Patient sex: F
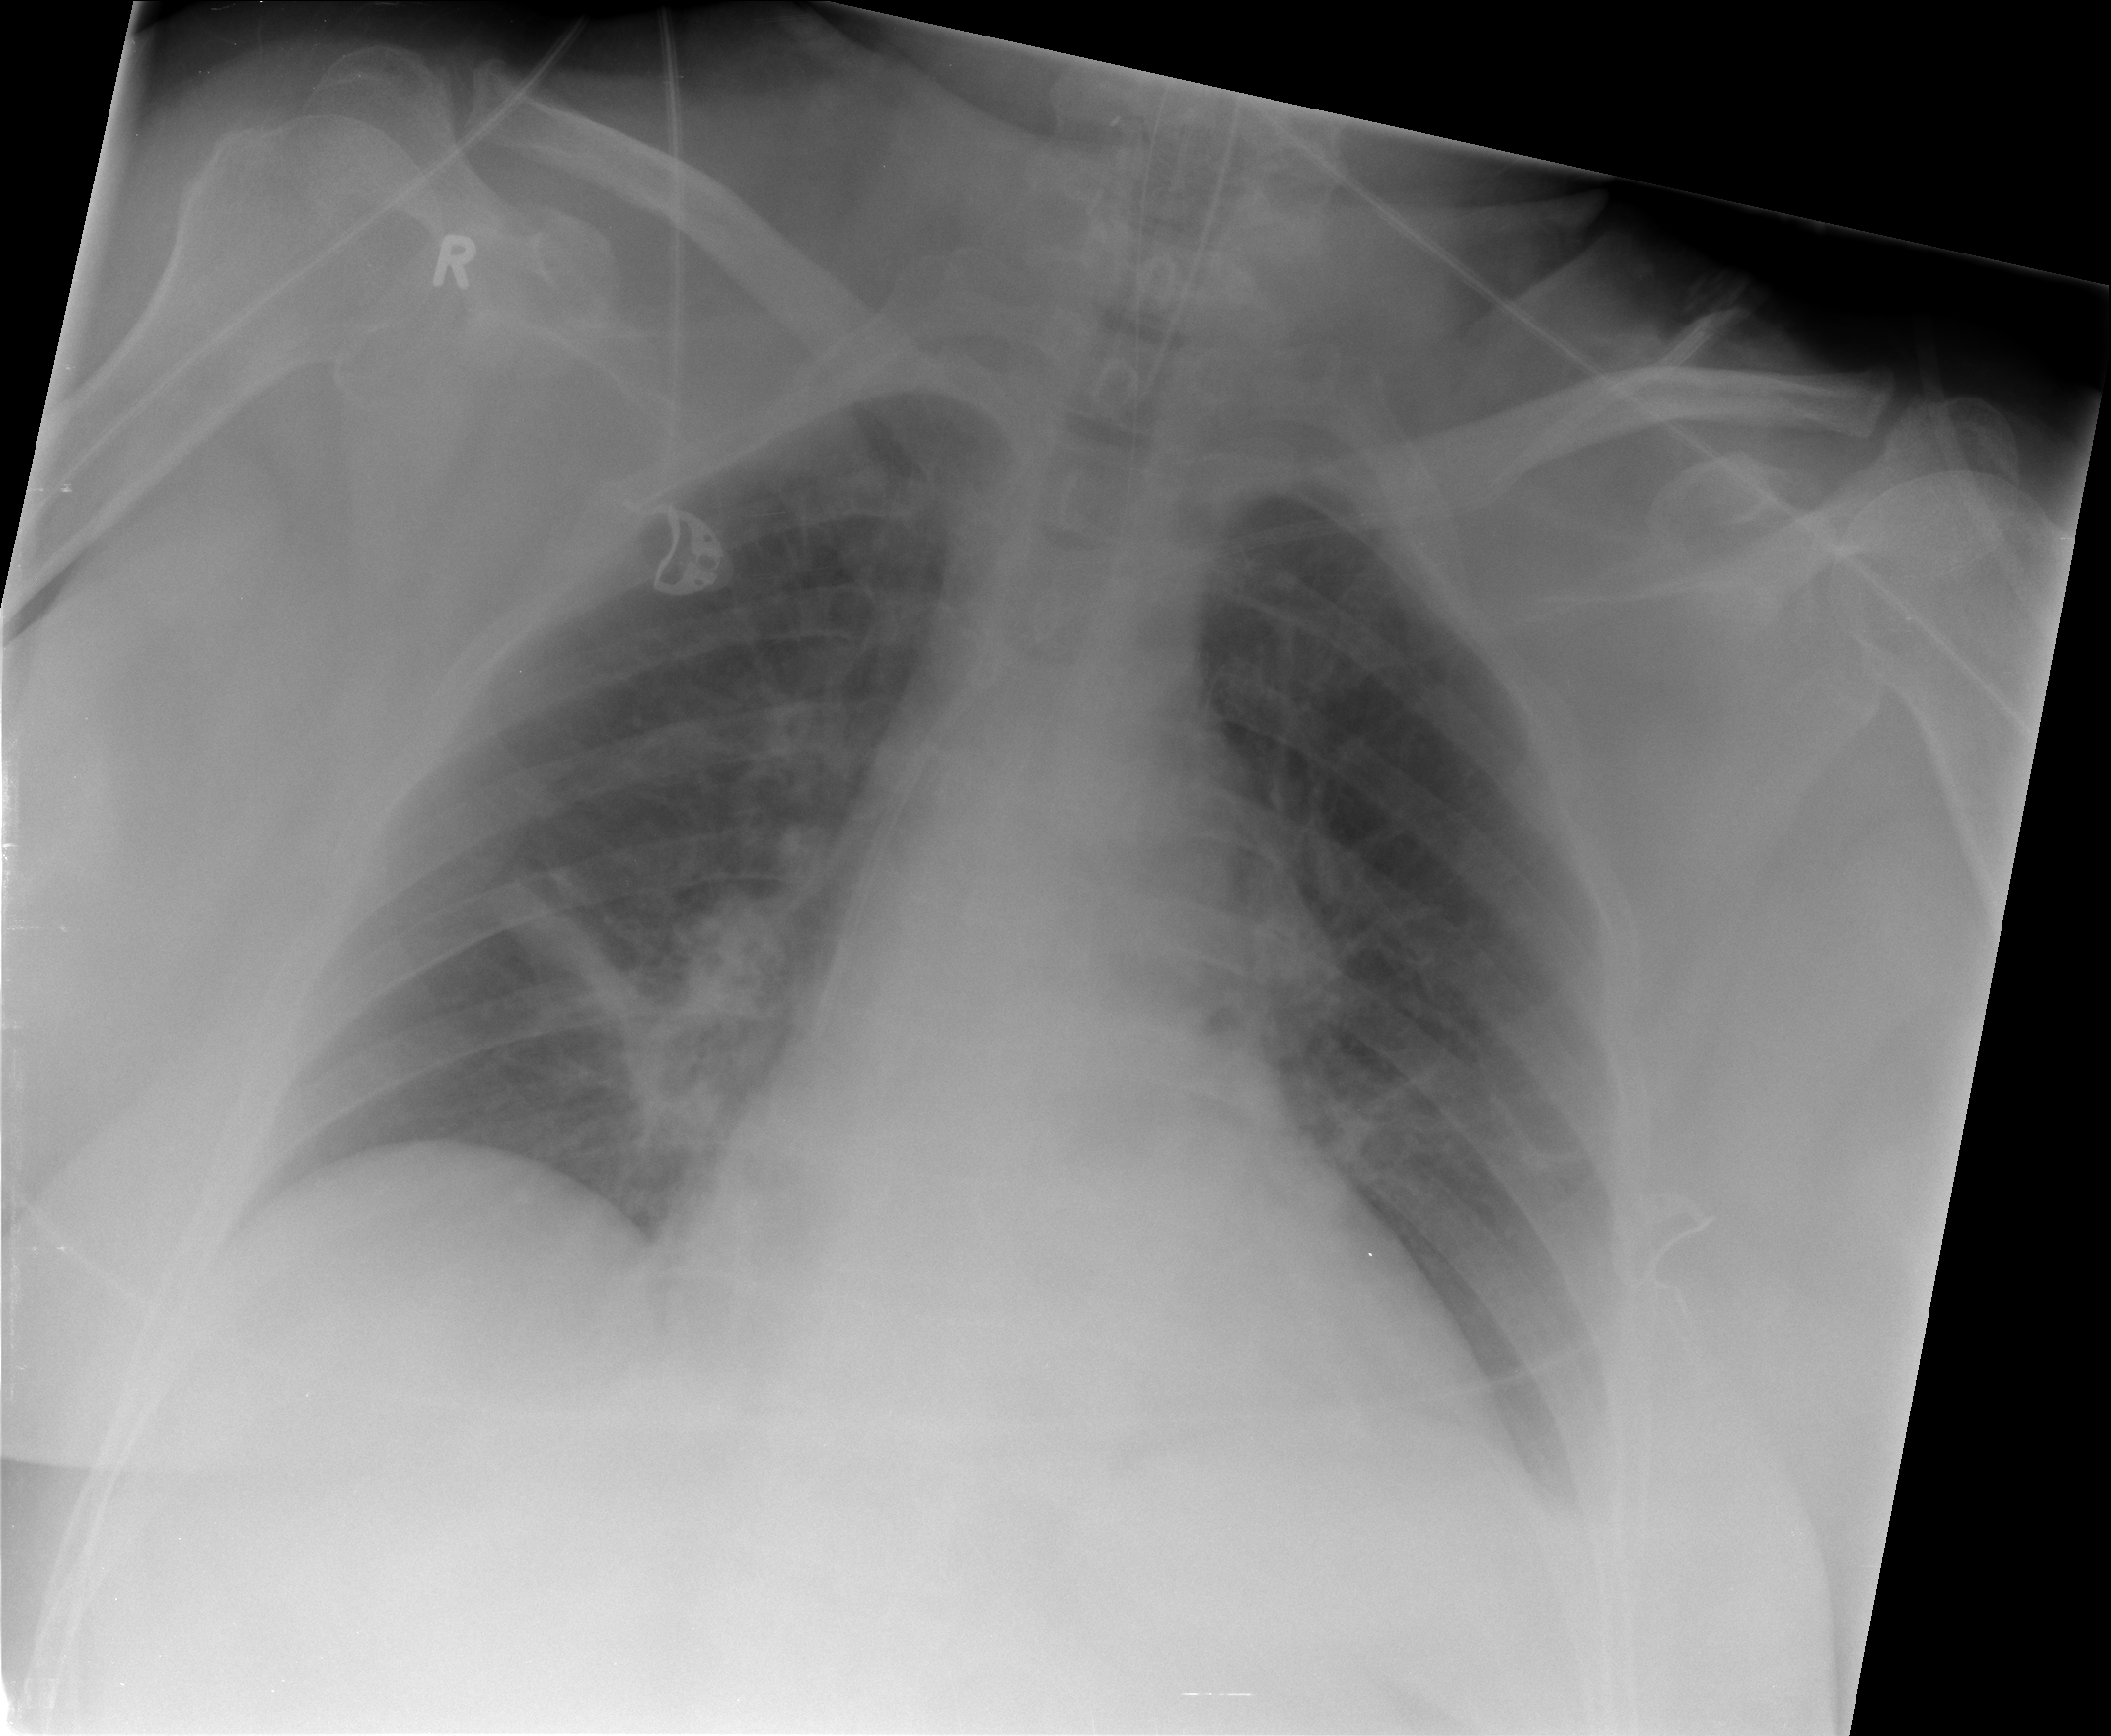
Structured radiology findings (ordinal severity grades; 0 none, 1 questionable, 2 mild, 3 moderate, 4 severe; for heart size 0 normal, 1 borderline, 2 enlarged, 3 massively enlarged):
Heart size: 0
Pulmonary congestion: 0
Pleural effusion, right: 0
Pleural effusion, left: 1
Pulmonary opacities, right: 0
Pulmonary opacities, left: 0
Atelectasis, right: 2
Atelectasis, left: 0